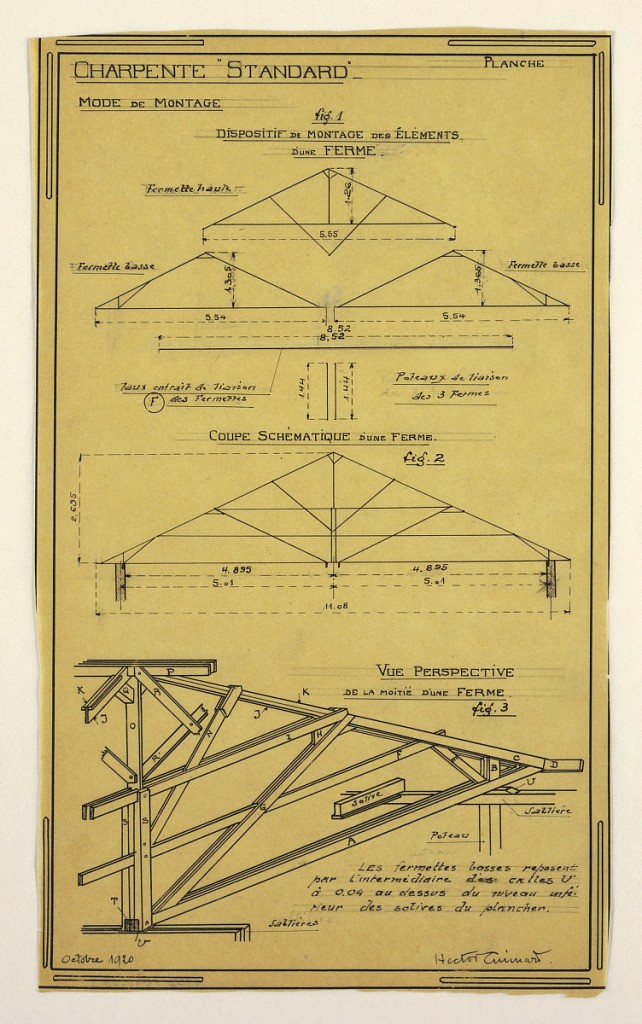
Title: Design for a Mass-Operational House Designed by Hector Guimard, Framing Construction
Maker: Hector Guimard, French, 1867–1942
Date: October 1920
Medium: Pen and black ink, graphite on tracing paper
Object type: Drawing
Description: Design for a mass-operational house by Guimard, detailing the framing construction.